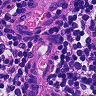
Metastatic tissue present: no